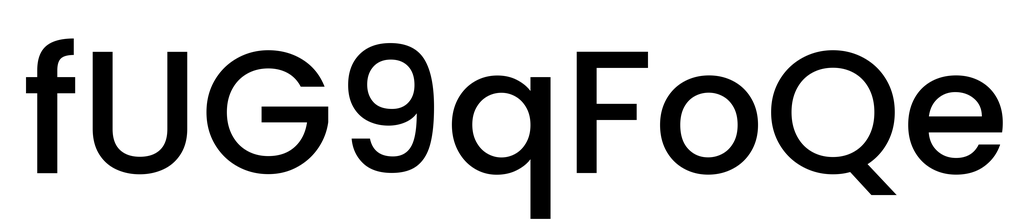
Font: Poppins-Medium